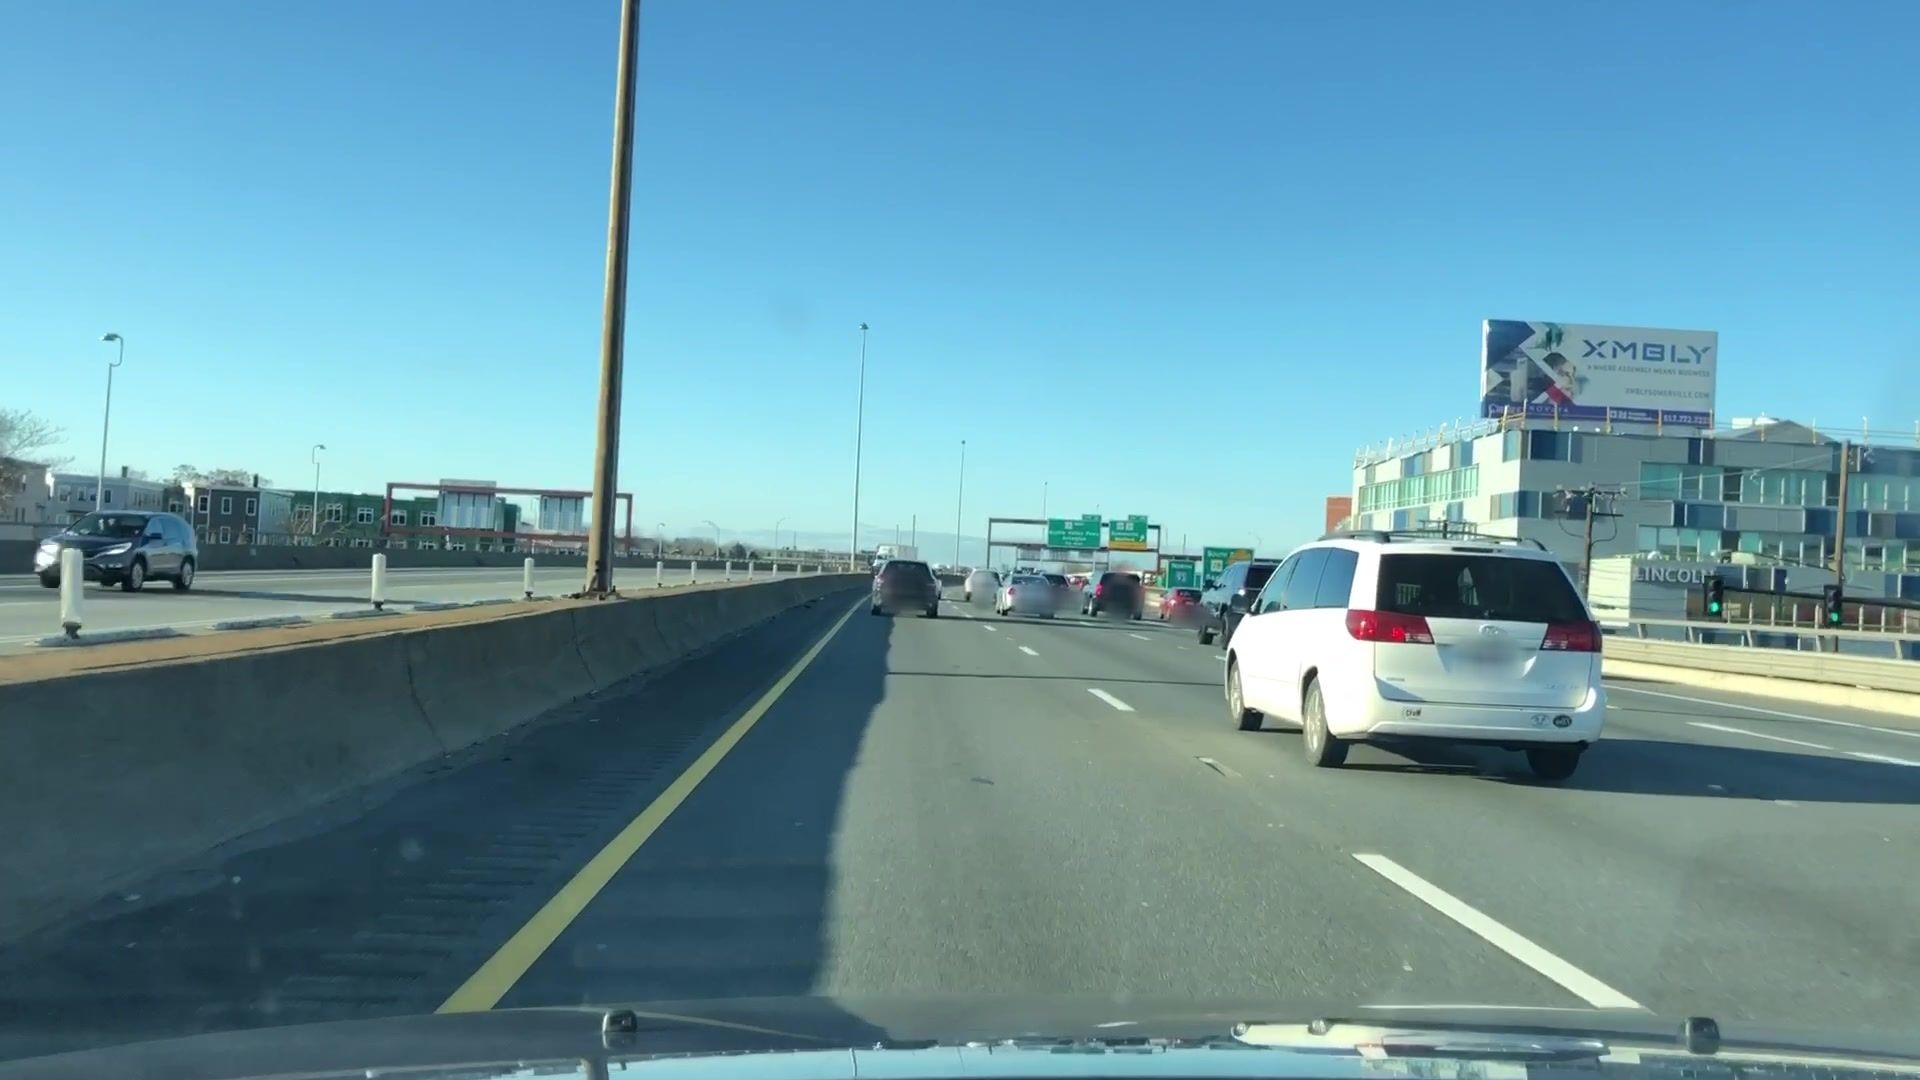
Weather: clear
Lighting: day
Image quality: good
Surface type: driving surface
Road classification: motorway
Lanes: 4
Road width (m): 61.0
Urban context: urban centre
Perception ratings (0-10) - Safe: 2.83, Lively: 1.31, Beautiful: 1.19, Boring: 6.66, Depressing: 5.48, Wealthy: 3.93